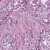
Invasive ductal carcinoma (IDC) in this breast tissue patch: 1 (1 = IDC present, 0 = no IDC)